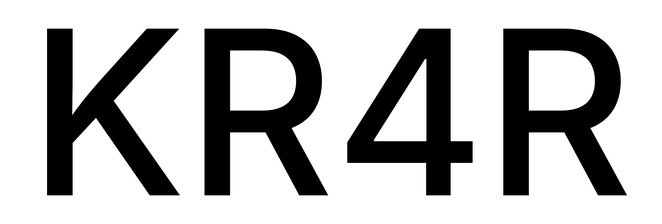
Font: Inter_Medium